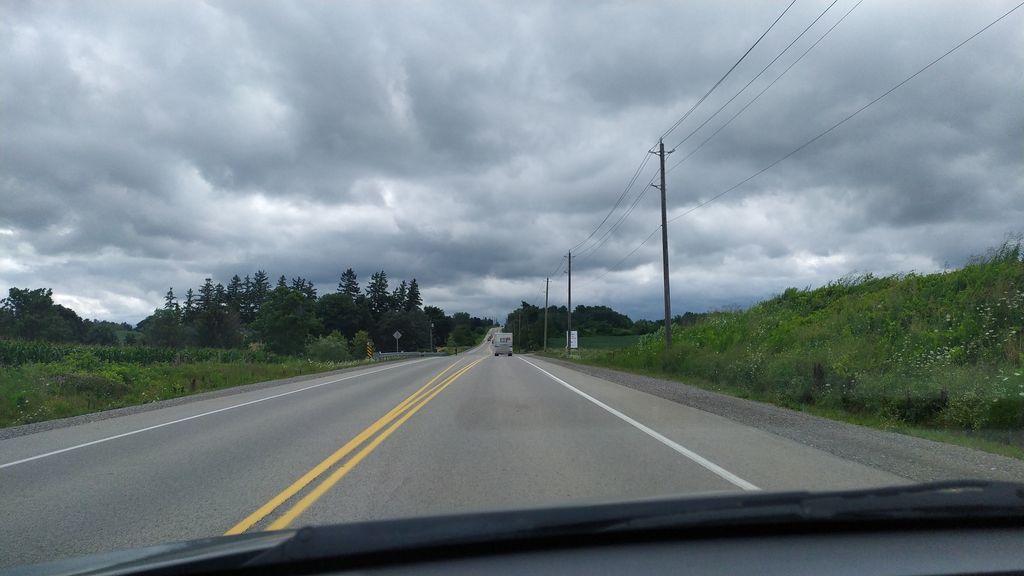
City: kitchener-waterloo